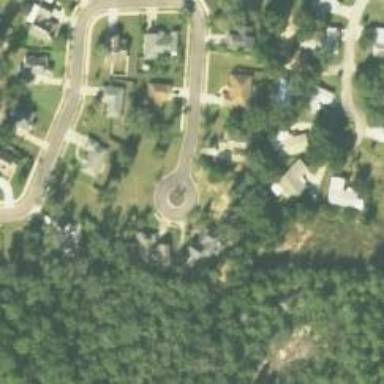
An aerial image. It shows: Turning loop on the road.